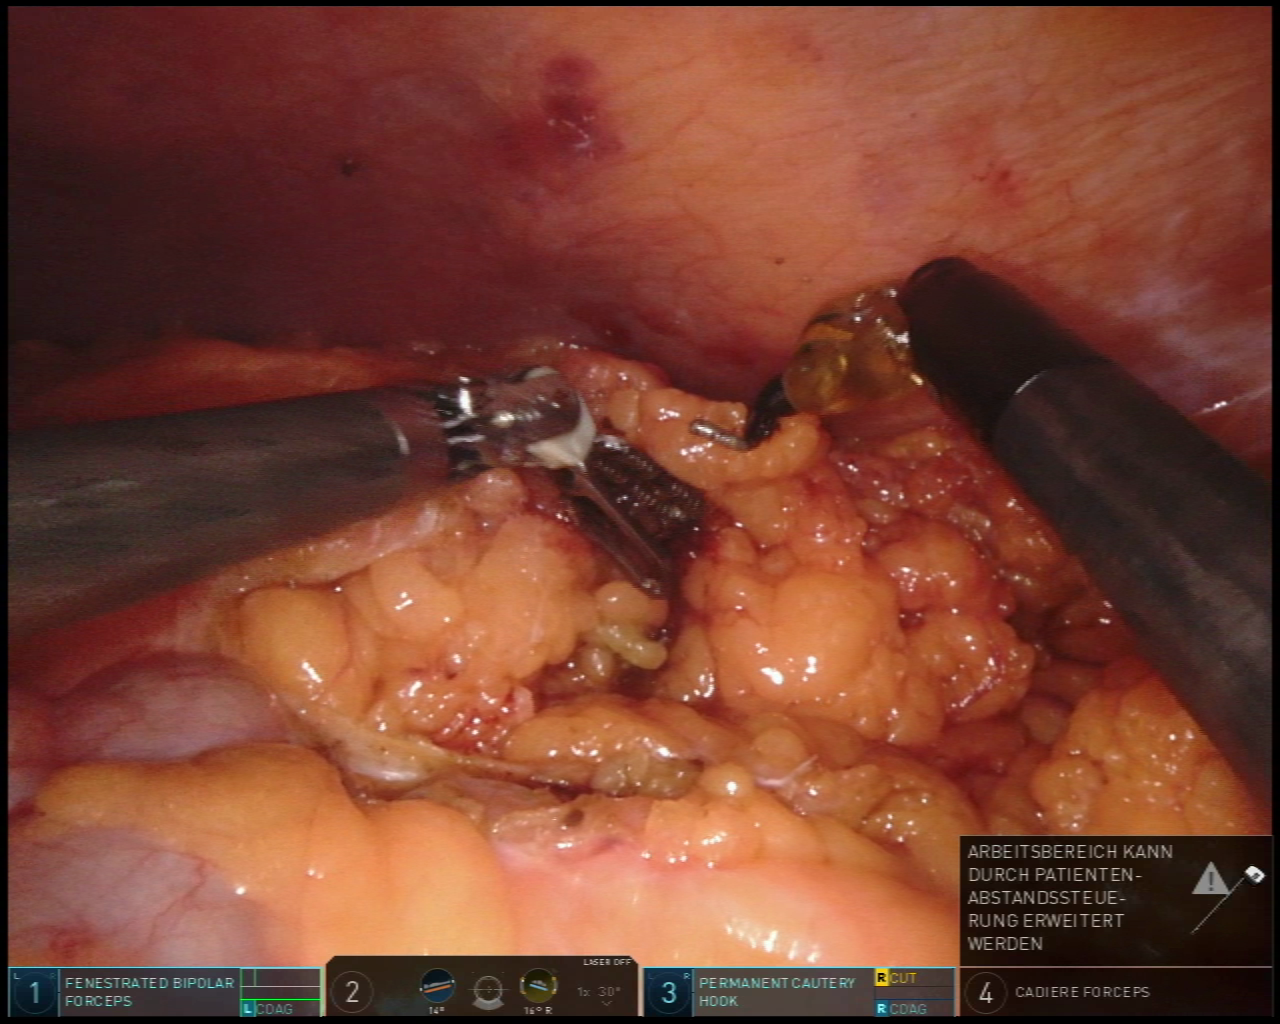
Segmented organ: colon
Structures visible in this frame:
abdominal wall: yes
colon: yes
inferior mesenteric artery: no
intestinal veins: no
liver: no
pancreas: no
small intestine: no
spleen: no
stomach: no
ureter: no
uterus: no
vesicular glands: no